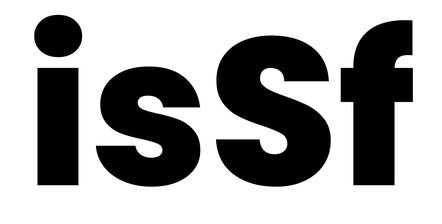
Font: Poppins-ExtraBold